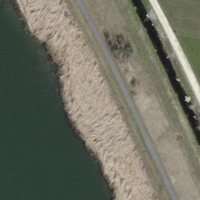
EUNIS habitat code: 24
Species observed at this site:
Tringa ochropus
Fringilla coelebs
Motacilla cinerea